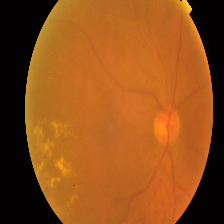
Diabetic retinopathy grade: Proliferative DR